Question: I want to build a 'deep RNN' where my x_train and my y_train. When I execute the code below:
'''
print(X_train_fea.shape, y_train_fea.shape)
X_train_res = np.reshape(X_train_fea,(10510,10,1))
y_train_res = np.reshape(y_train_fea.to_numpy(),(-1,1))
print(X_train_res.shape, y_train_res.shape)
'''
'''
(10510, 10) (10510,)
(10510, 10, 1) (10510, 1)
'''
and
'''
model = Sequential([
LSTM(90, input_shape=(10,1)),
])
model.compile(optimizer='adam', loss='categorical_crossentropy', metrics=['accuracy'])
model.summary()
'''

When I fit the model
'''
history = model.fit(X_train_res, y_train_res,epochs=5)
'''
I got
'''
ValueError: Shapes (None, 1) and (None, 90) are incompatible
'''
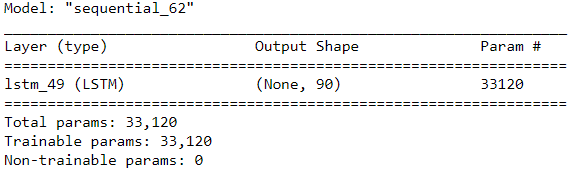
Answer: Looks like 'y_train_res' comprise of integer indices not one-hot vectors. If so you have to use 'sparse_categorical_crossentropy':
'''
model.compile(optimizer='adam', loss='sparse_categorical_crossentropy')
'''
and change its shape to 1D:
'''
y_train_res = np.reshape(y_train_fea.to_numpy(),(-1,))
'''